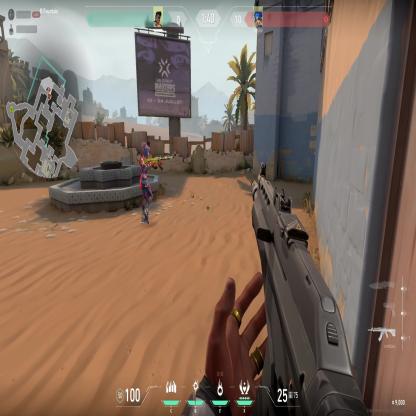
Label: enemy